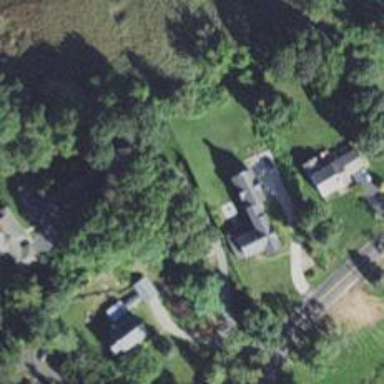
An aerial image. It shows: Driveway leading to service road.